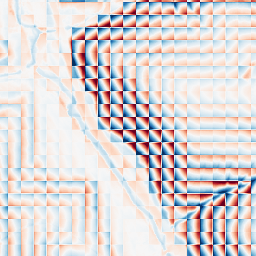
Category: wavelet
Decomposition family: wavelet_biorthogonal
Decomposition parameters: wavelet: bior1.3
level: 4
Upsampling method: edge_directed
Upsampling parameters: scale: 2
Upsampling scale: 2